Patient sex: F
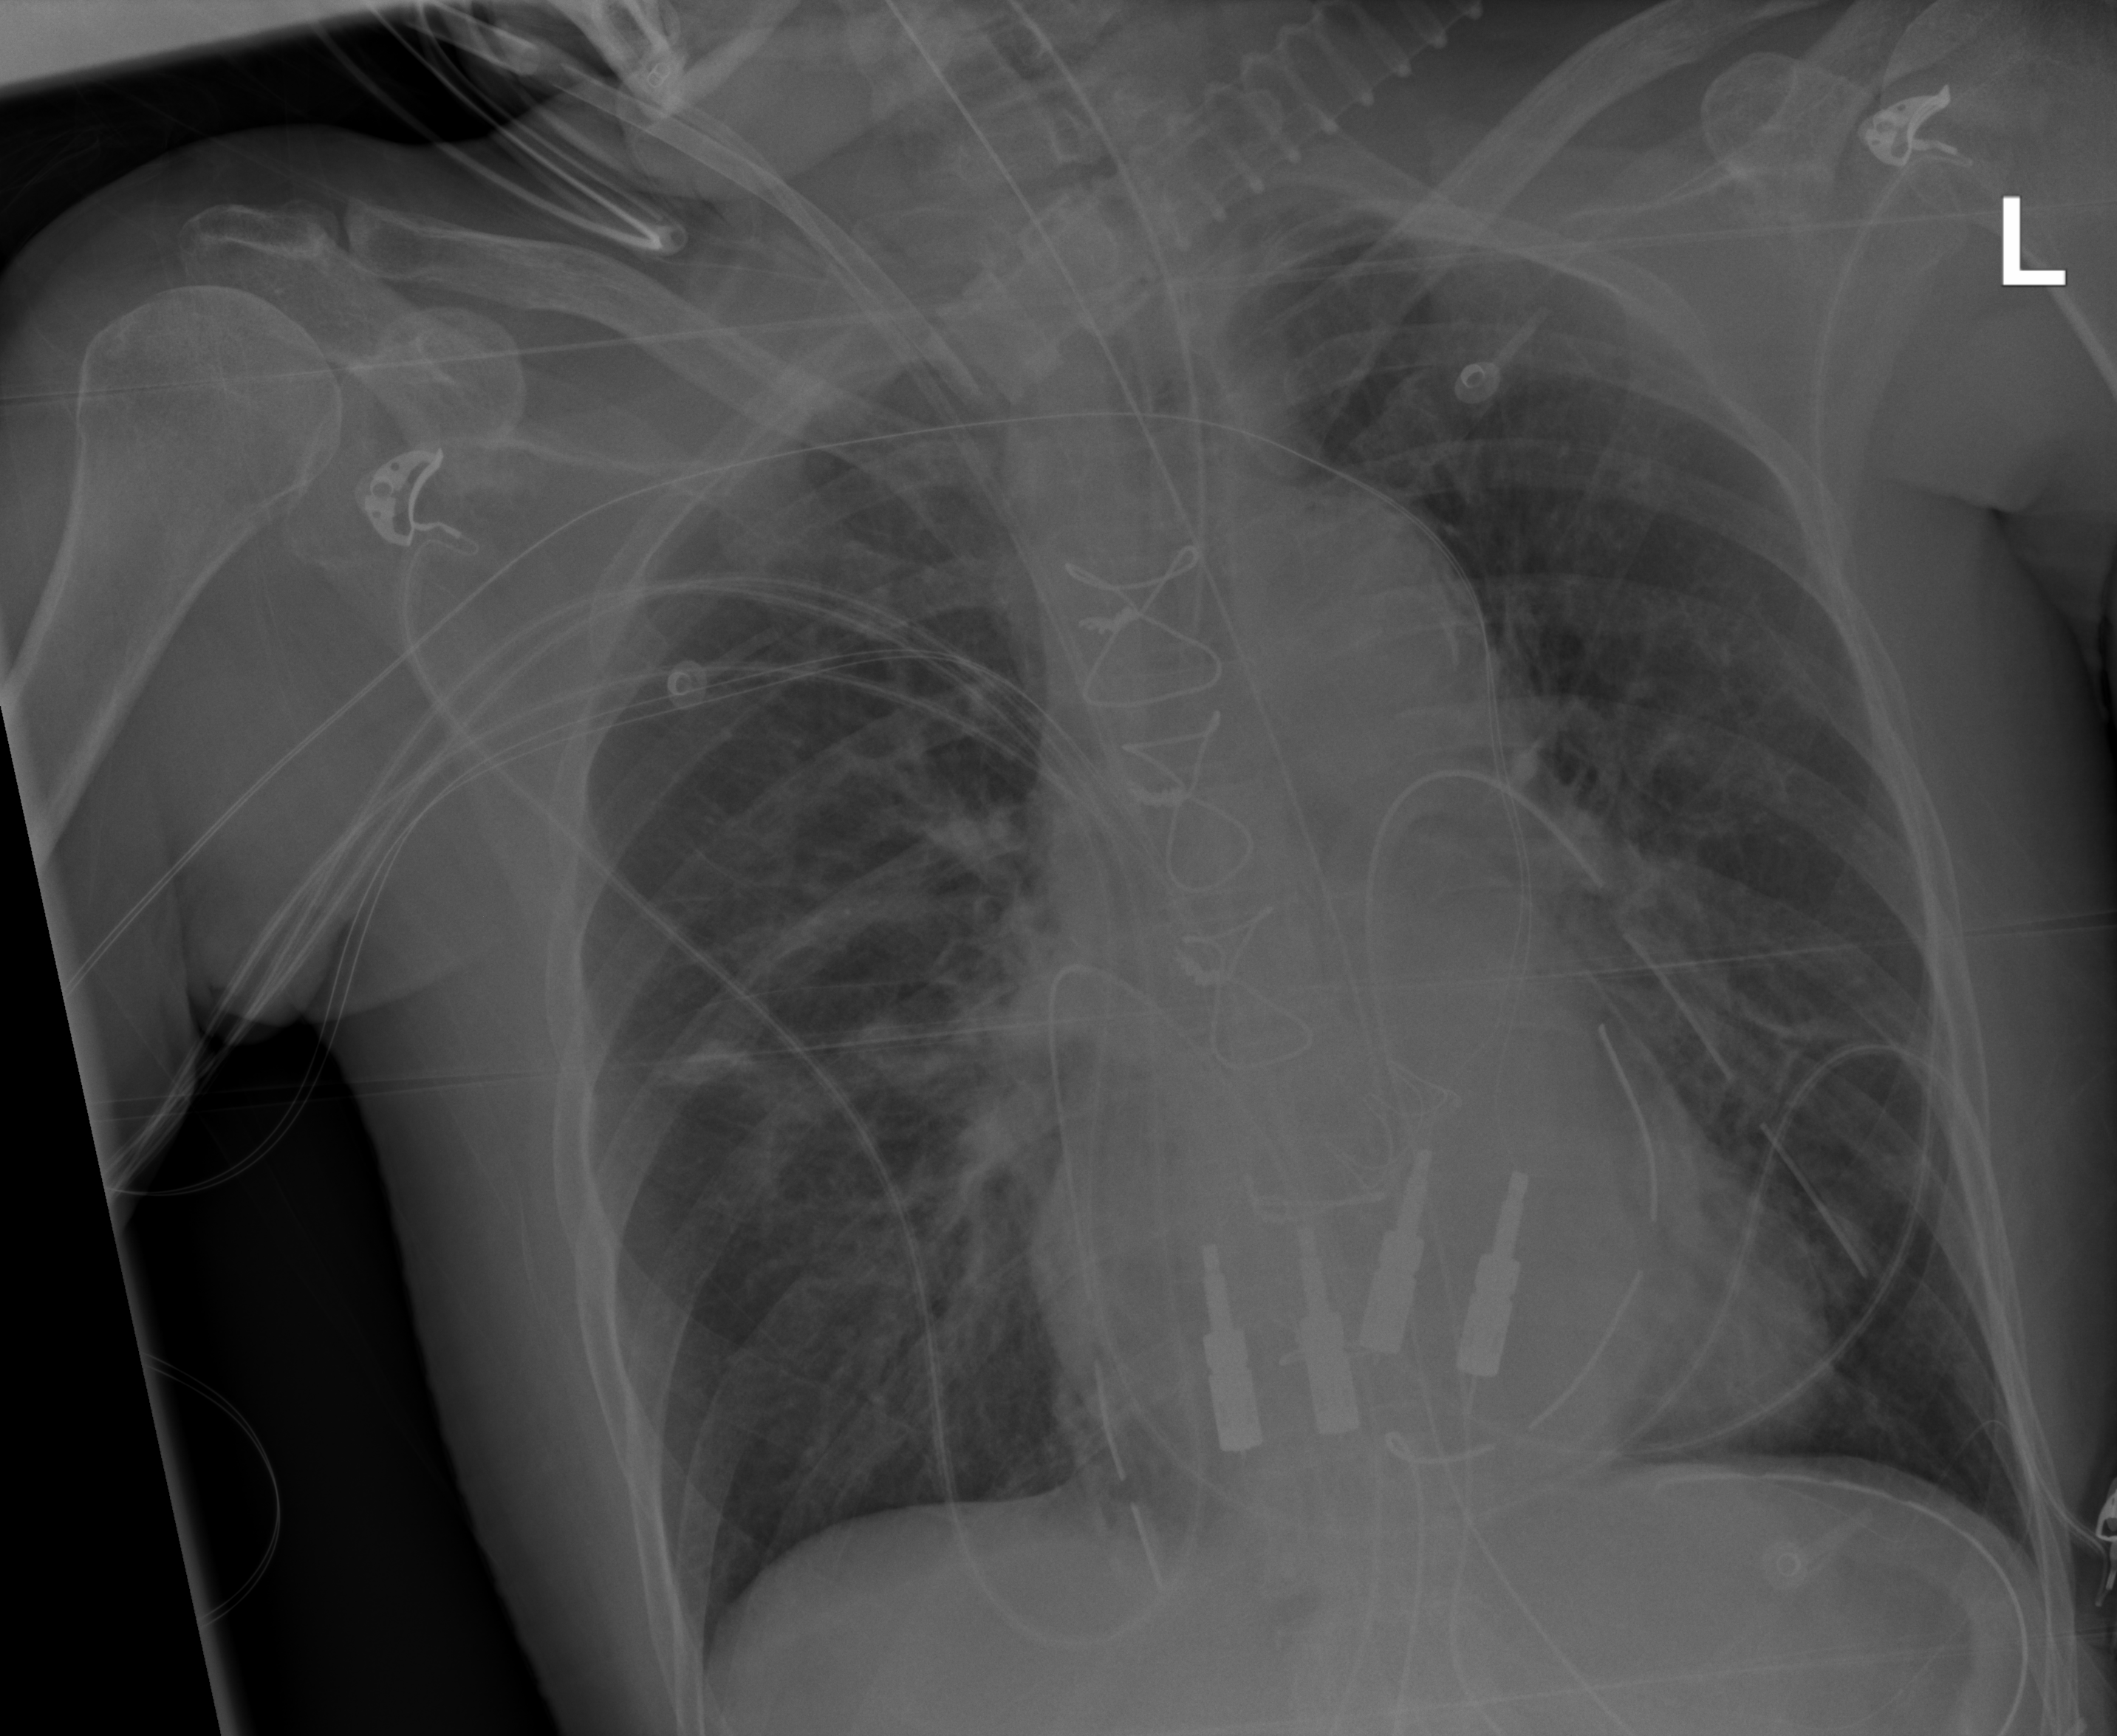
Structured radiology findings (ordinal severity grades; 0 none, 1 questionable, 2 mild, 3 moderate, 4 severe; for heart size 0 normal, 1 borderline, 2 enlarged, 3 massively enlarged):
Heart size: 1
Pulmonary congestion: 2
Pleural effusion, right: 0
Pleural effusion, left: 0
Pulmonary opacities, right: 1
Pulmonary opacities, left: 1
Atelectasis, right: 2
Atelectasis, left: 2